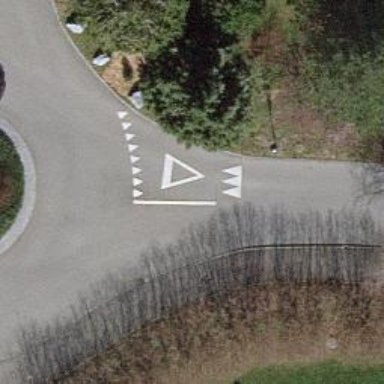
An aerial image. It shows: Road with "give way" sign.